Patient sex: M
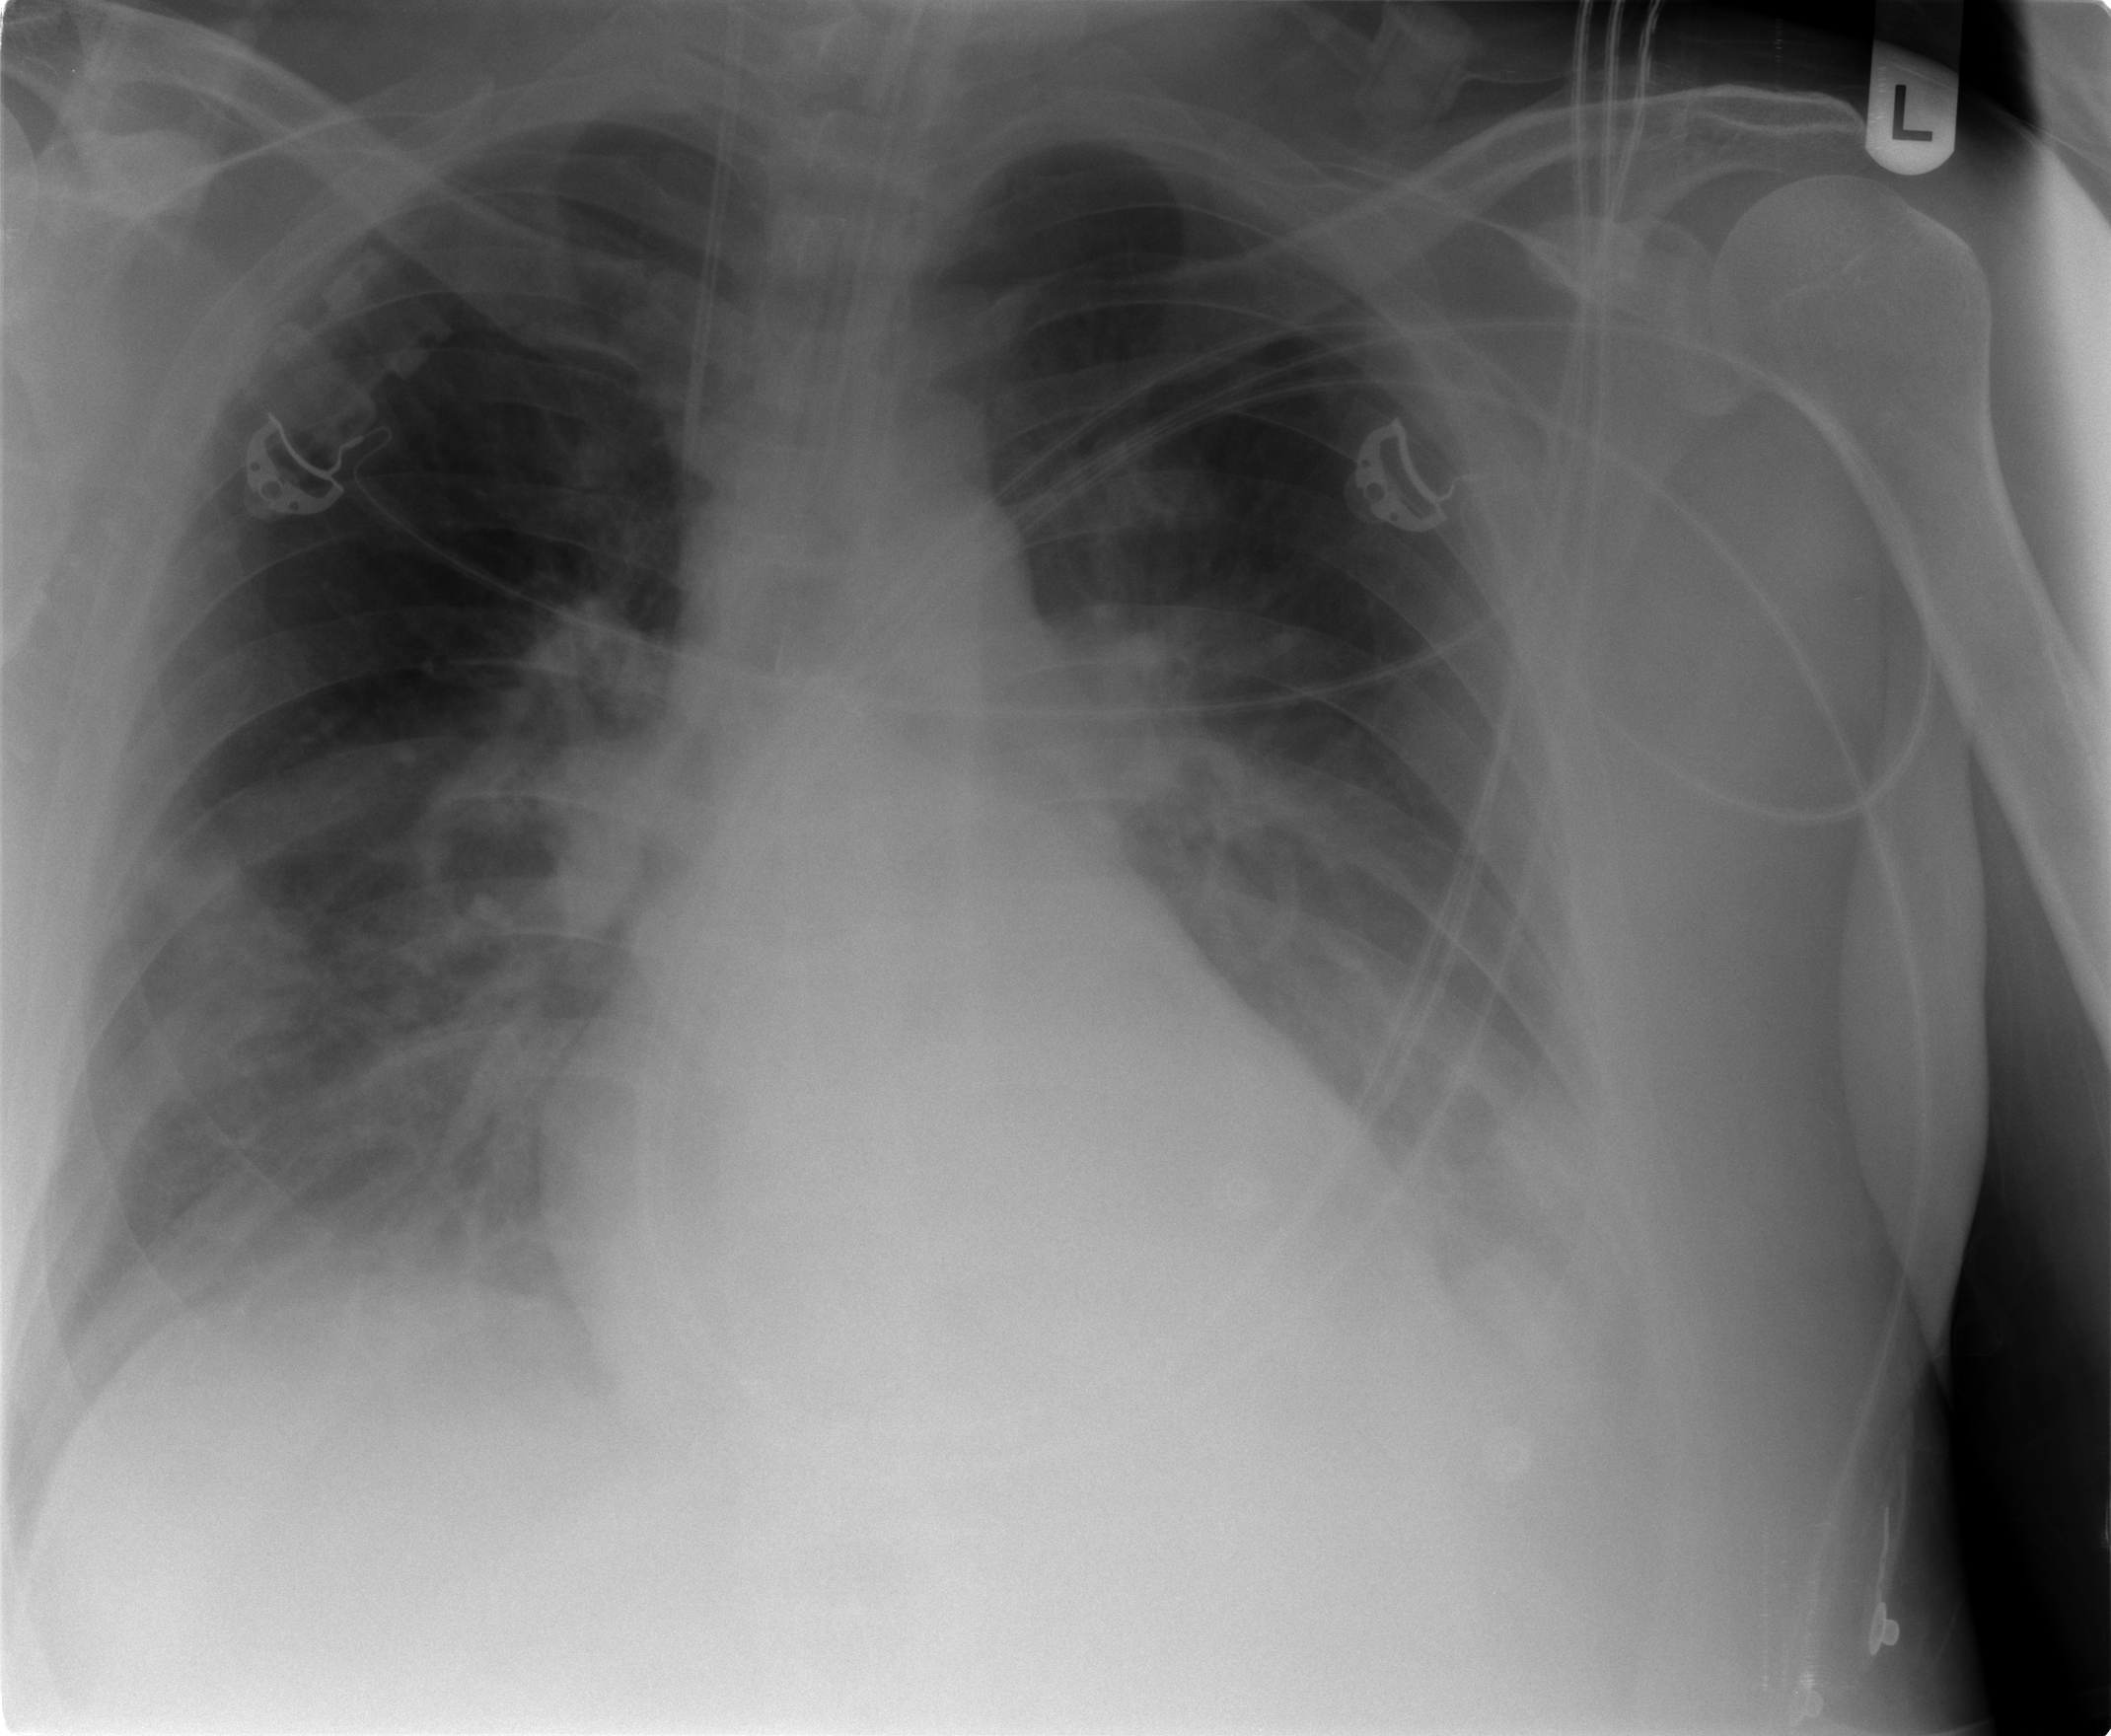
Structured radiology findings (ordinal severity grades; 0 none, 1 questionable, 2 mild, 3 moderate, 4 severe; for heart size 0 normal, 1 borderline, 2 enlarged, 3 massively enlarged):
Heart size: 2
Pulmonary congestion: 2
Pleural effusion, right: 1
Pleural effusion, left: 2
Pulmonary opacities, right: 1
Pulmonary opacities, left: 0
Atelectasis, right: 2
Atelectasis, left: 2